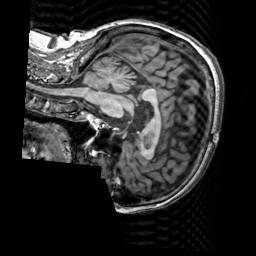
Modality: T1w
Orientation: sagittal
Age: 67
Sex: female
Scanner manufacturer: siemens
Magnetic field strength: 3 T
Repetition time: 2.3 s
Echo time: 0.00303 s